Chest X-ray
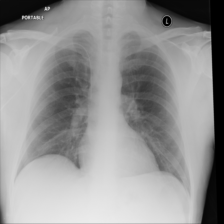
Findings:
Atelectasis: negative
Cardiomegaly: negative
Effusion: negative
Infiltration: negative
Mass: negative
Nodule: negative
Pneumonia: negative
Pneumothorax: negative
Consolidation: negative
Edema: negative
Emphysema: negative
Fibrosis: negative
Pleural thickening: negative
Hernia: negative